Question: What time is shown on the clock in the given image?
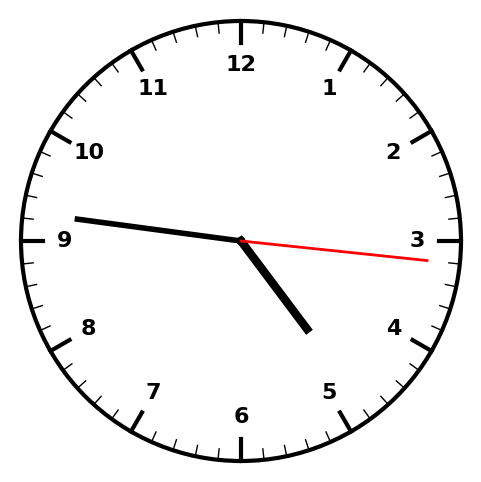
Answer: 04:46:16